Field crop: maize
Growth stage: 2
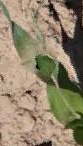
Species: maize